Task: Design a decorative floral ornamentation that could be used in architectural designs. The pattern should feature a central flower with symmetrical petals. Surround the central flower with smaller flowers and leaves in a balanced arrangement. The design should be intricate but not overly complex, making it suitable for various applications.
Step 1031:
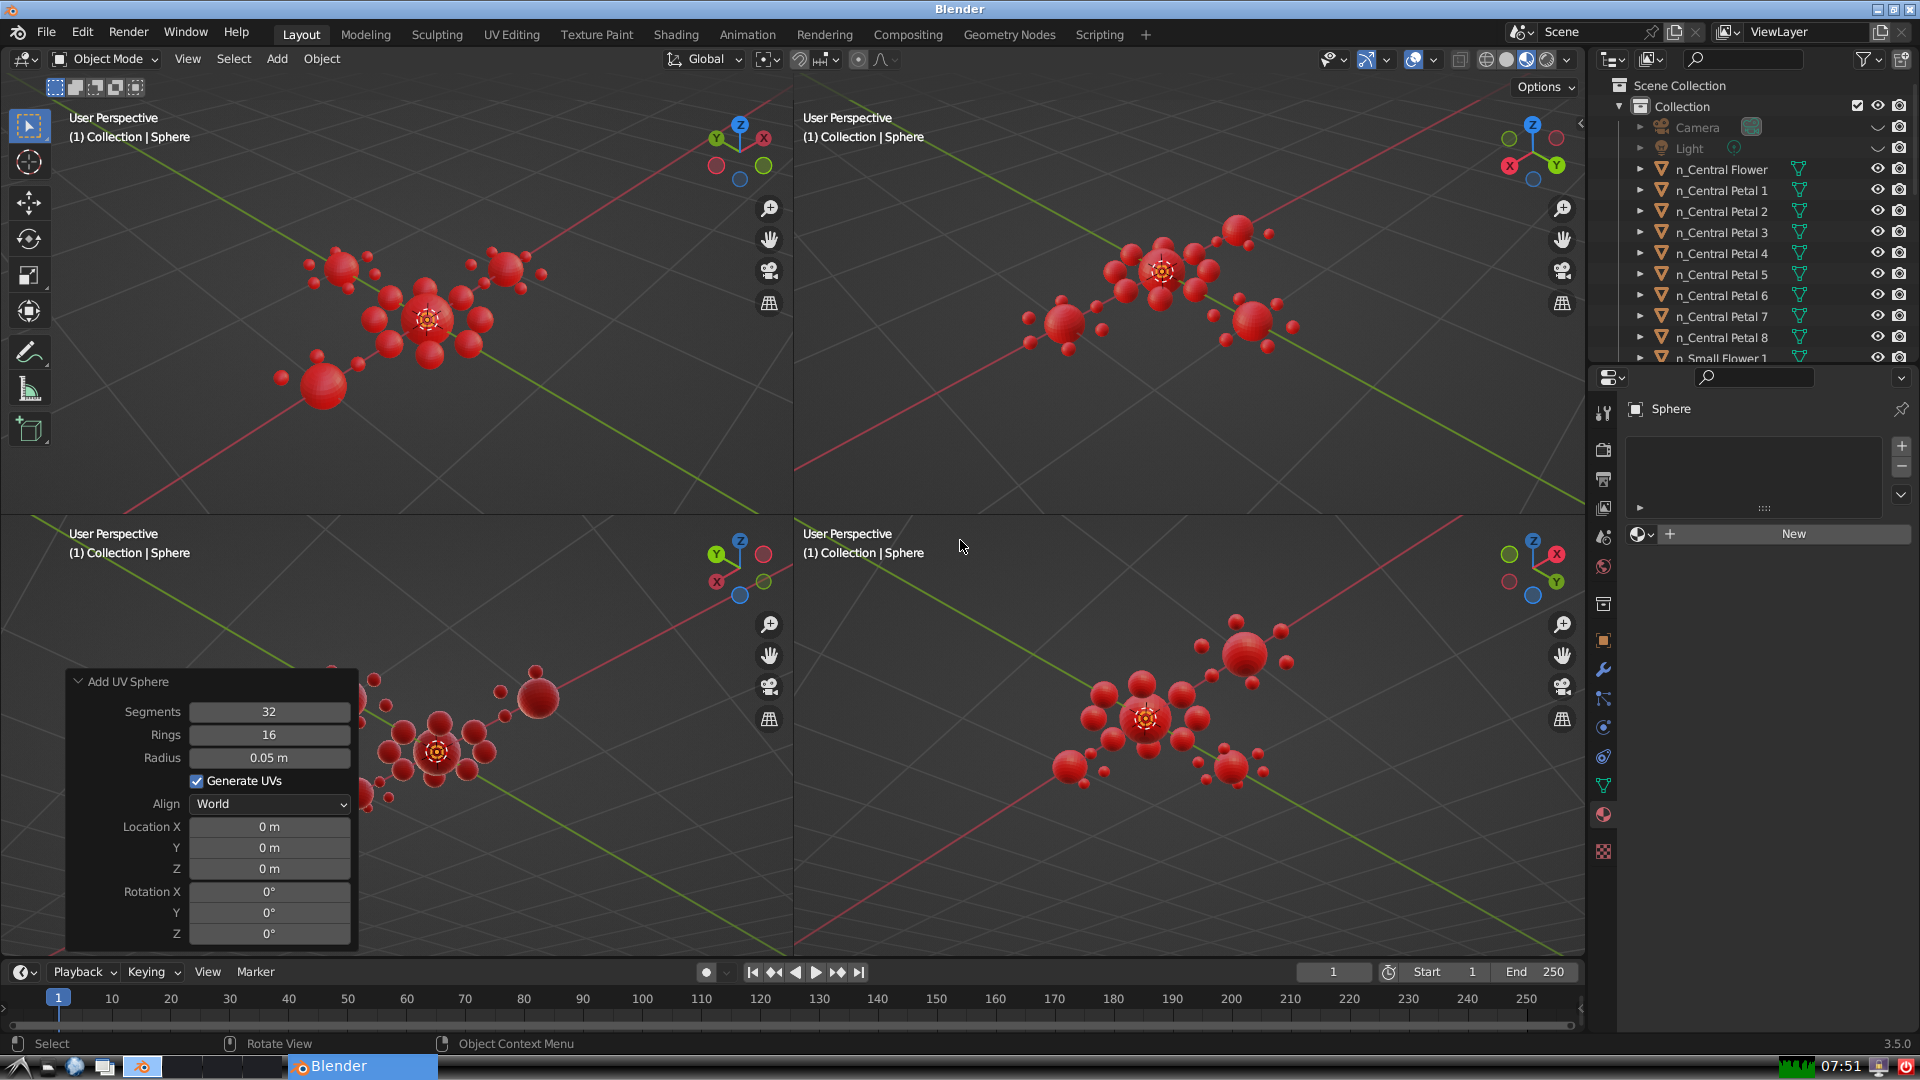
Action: {"key_press": ['Ctrl, Home']}